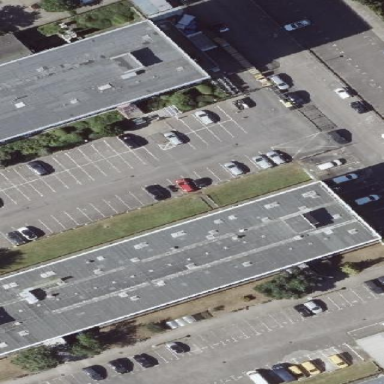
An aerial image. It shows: Office building with flat roof.